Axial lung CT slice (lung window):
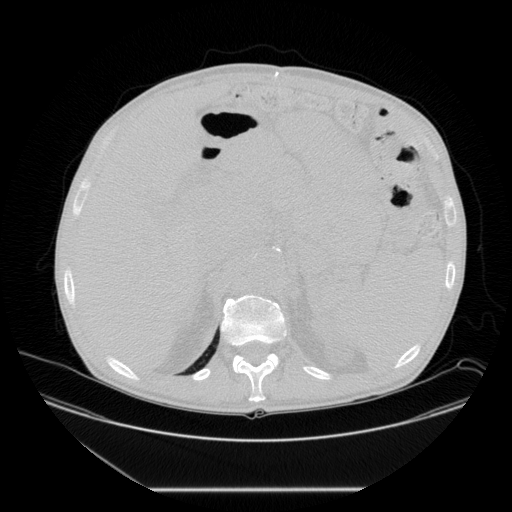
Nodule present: no